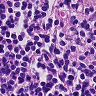
Metastatic tissue present: no